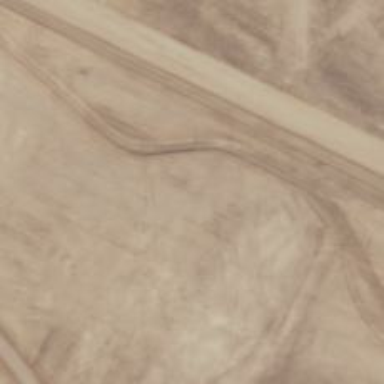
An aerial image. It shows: Raceway road.